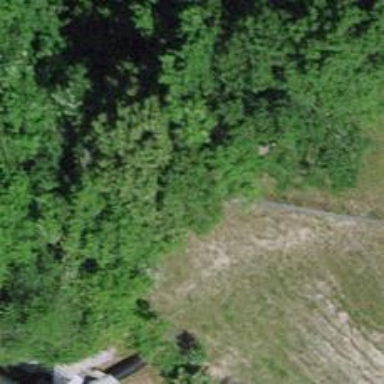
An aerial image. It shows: Unpaved steps.